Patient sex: F
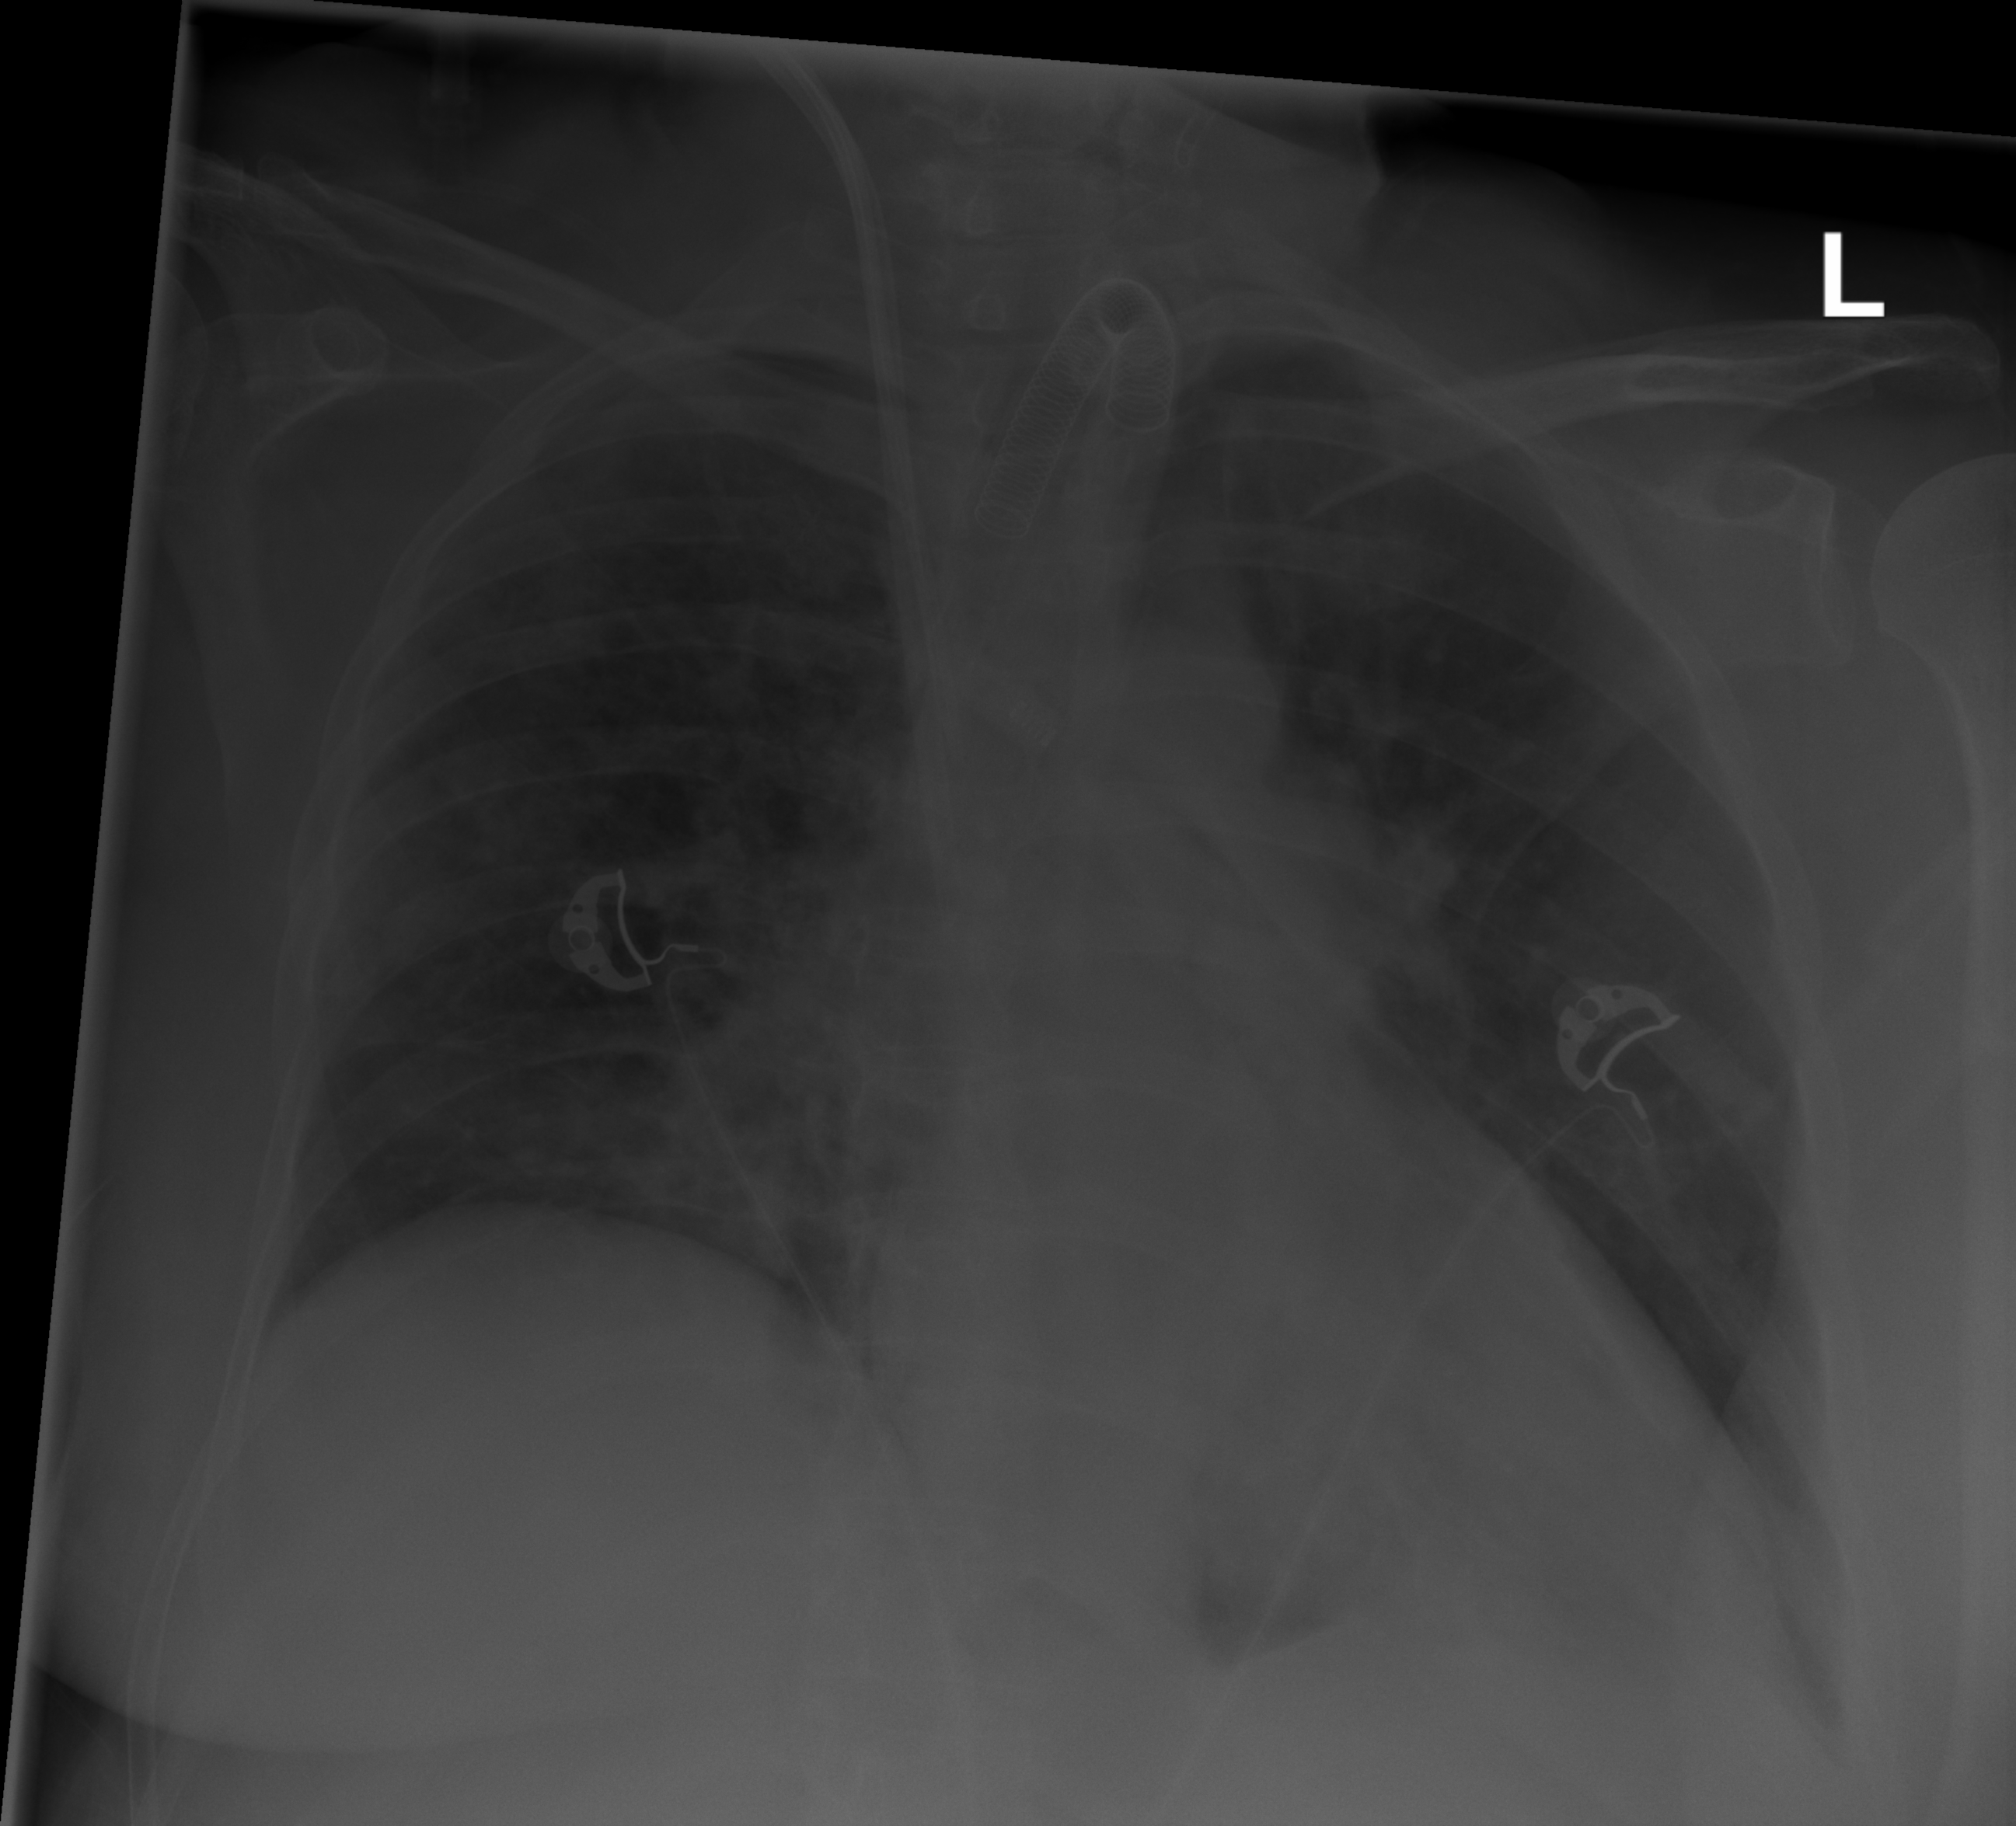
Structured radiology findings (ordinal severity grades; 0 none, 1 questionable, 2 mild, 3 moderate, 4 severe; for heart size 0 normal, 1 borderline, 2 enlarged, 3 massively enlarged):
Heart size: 1
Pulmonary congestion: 2
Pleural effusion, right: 0
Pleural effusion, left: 2
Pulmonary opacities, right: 3
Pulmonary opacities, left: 2
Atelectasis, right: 2
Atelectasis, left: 2